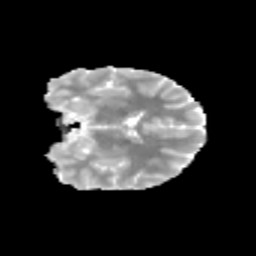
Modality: MD
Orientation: coronal
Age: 14
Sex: female
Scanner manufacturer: siemens
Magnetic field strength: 3 T
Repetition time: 3.8 s
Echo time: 0.07 s